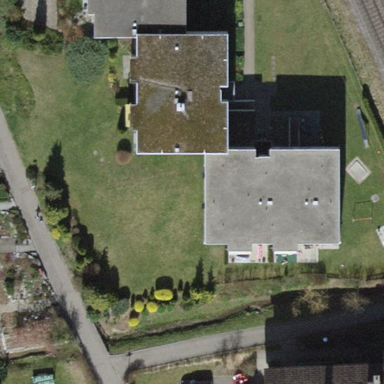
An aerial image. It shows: Flat roofed apartment building.